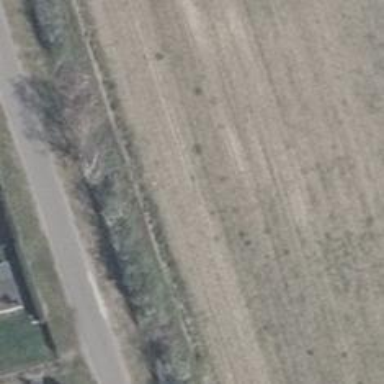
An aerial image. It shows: Row of deciduous broadleaved trees.